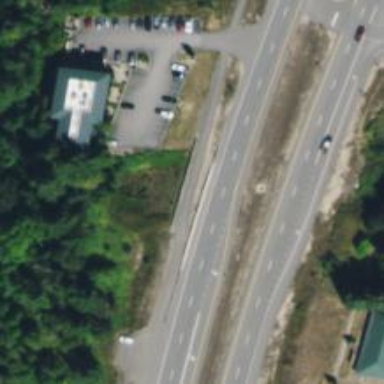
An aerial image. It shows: This image shows trunk highway that functions as expressway.